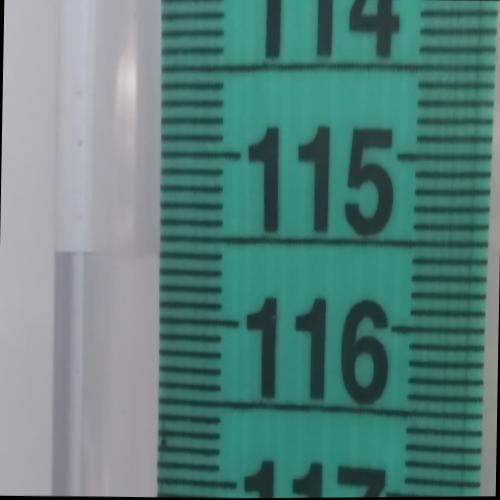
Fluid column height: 115.6 cm